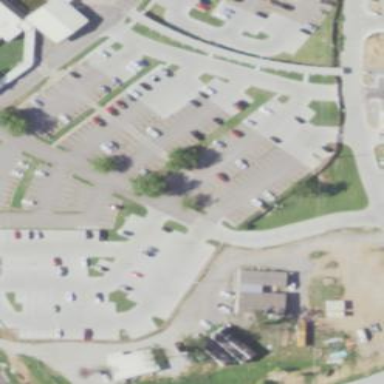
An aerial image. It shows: Parking area with surface.